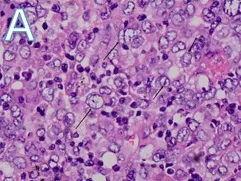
(A-C) Pathology of left lung mass. (A) Pulmonary tumors with cytologic atypia,different nuclear sizes. Most of the nuclei are vacuolated, some nucleoli can be seen, and mitotic figures are obvious (HE, 400x).
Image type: pathology (h&e)